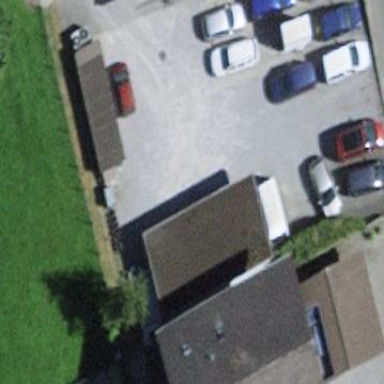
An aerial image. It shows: View of roof of building.